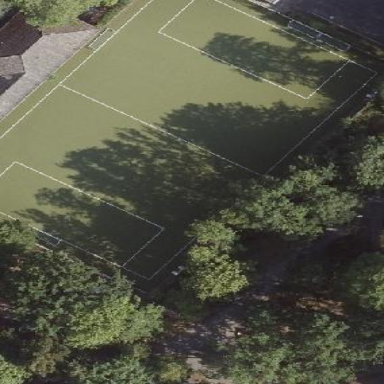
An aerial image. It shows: Soccer pitch for outdoor sports and leisure activities.